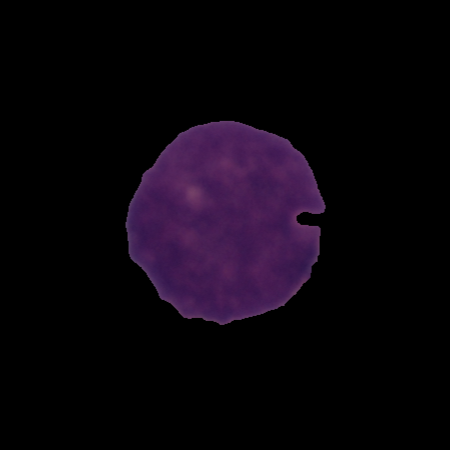
Label: cancer